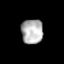
Tissue: lung
Cell type: Epithelial cells
Senescence score: 0.238
Nuclear area (px): 533
Mean DAPI intensity: 177.274